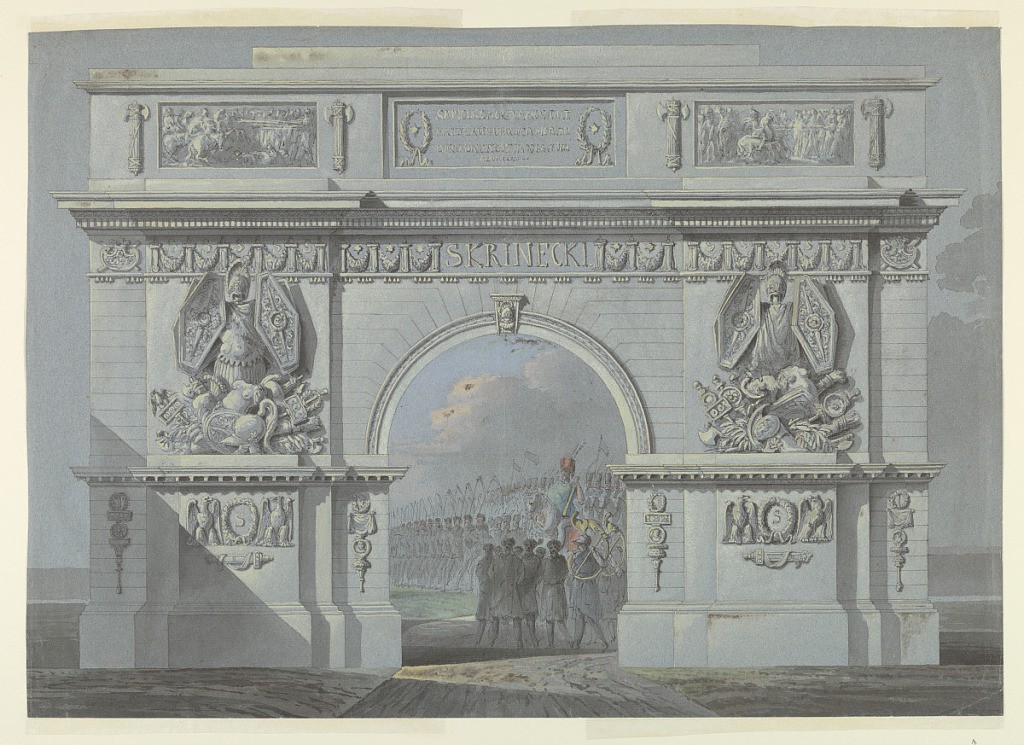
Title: Design for a Triumphal Arch in Honor of the Polish General Skrzynecki
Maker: Josef Georg Kornhäusel, Austrian, 1782 - 1860
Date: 1831
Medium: Brush and watercolor, pen and ink, graphite on blue paper
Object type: Drawing
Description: Horizontal format architectural design for a triumphal arch, an opening through which a group of captives, a figure of a Polish general, and troops are visible. In front of the lateral parts are pilaster strips, decorated below an entablature with wreaths between two eagles and above swords containing the letter "S." Trophies of arms are above the entablature. In the center of the main frieze is the name: SKRZINECKI. In an attic, laterally are two reliefs with battle scenes, and a tablet with a Polish inscription in the center. A date is indicated in the fourth line, reading probably: ADMCXXXI